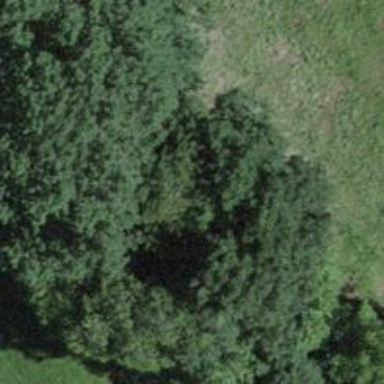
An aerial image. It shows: Row of trees in natural setting.